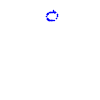
Particle: kaon